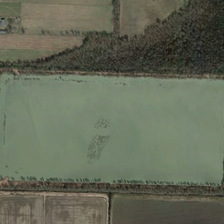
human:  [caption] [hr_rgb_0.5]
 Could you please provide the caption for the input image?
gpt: many green trees and several farmlands are around a rectangular pond .

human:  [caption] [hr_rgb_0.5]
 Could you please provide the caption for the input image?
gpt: many green trees and several farmlands are around a rectangular pond .

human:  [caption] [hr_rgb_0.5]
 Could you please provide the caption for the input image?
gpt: many green trees and several farmlands are around a rectangular pond .

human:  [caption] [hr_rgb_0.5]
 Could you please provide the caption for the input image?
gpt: many green trees and several farmlands are around a rectangular pond .

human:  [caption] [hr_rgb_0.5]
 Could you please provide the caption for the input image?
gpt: many green trees and several farmlands are around a rectangular pond .